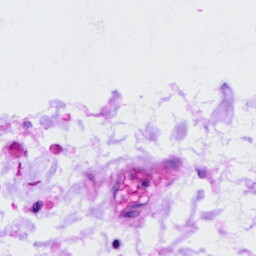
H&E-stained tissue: Ovarian